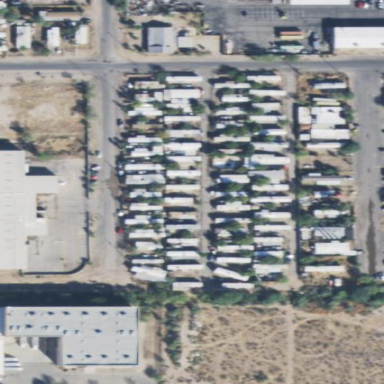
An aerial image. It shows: Residential area designated as trailer park.